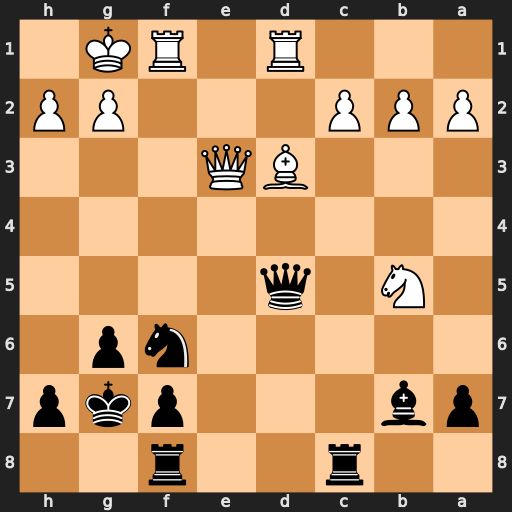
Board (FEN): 2r2r2/pb3pkp/5np1/1N1q4/8/3BQ3/PPP3PP/3R1RK1
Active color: b
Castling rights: -
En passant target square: -
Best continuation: Qxg2#